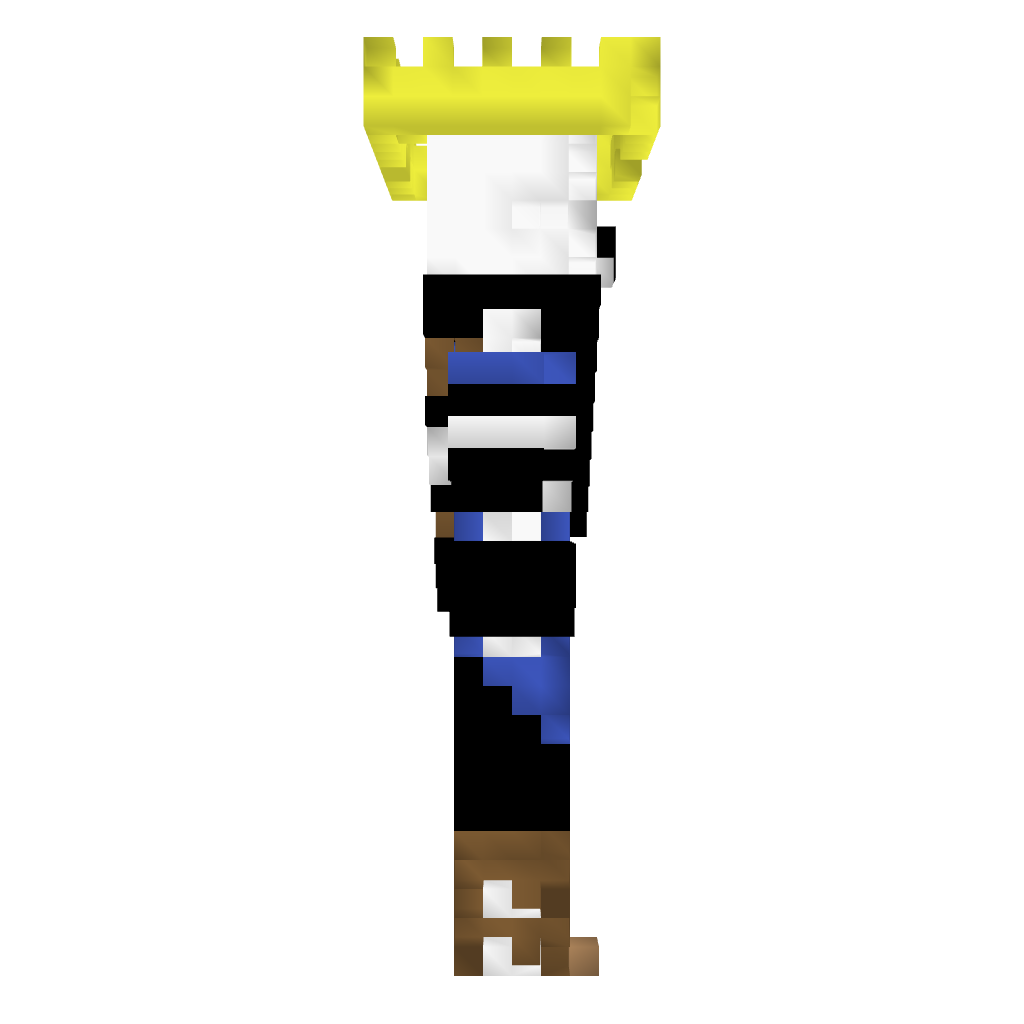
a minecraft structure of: King Statue bad low quality